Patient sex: F
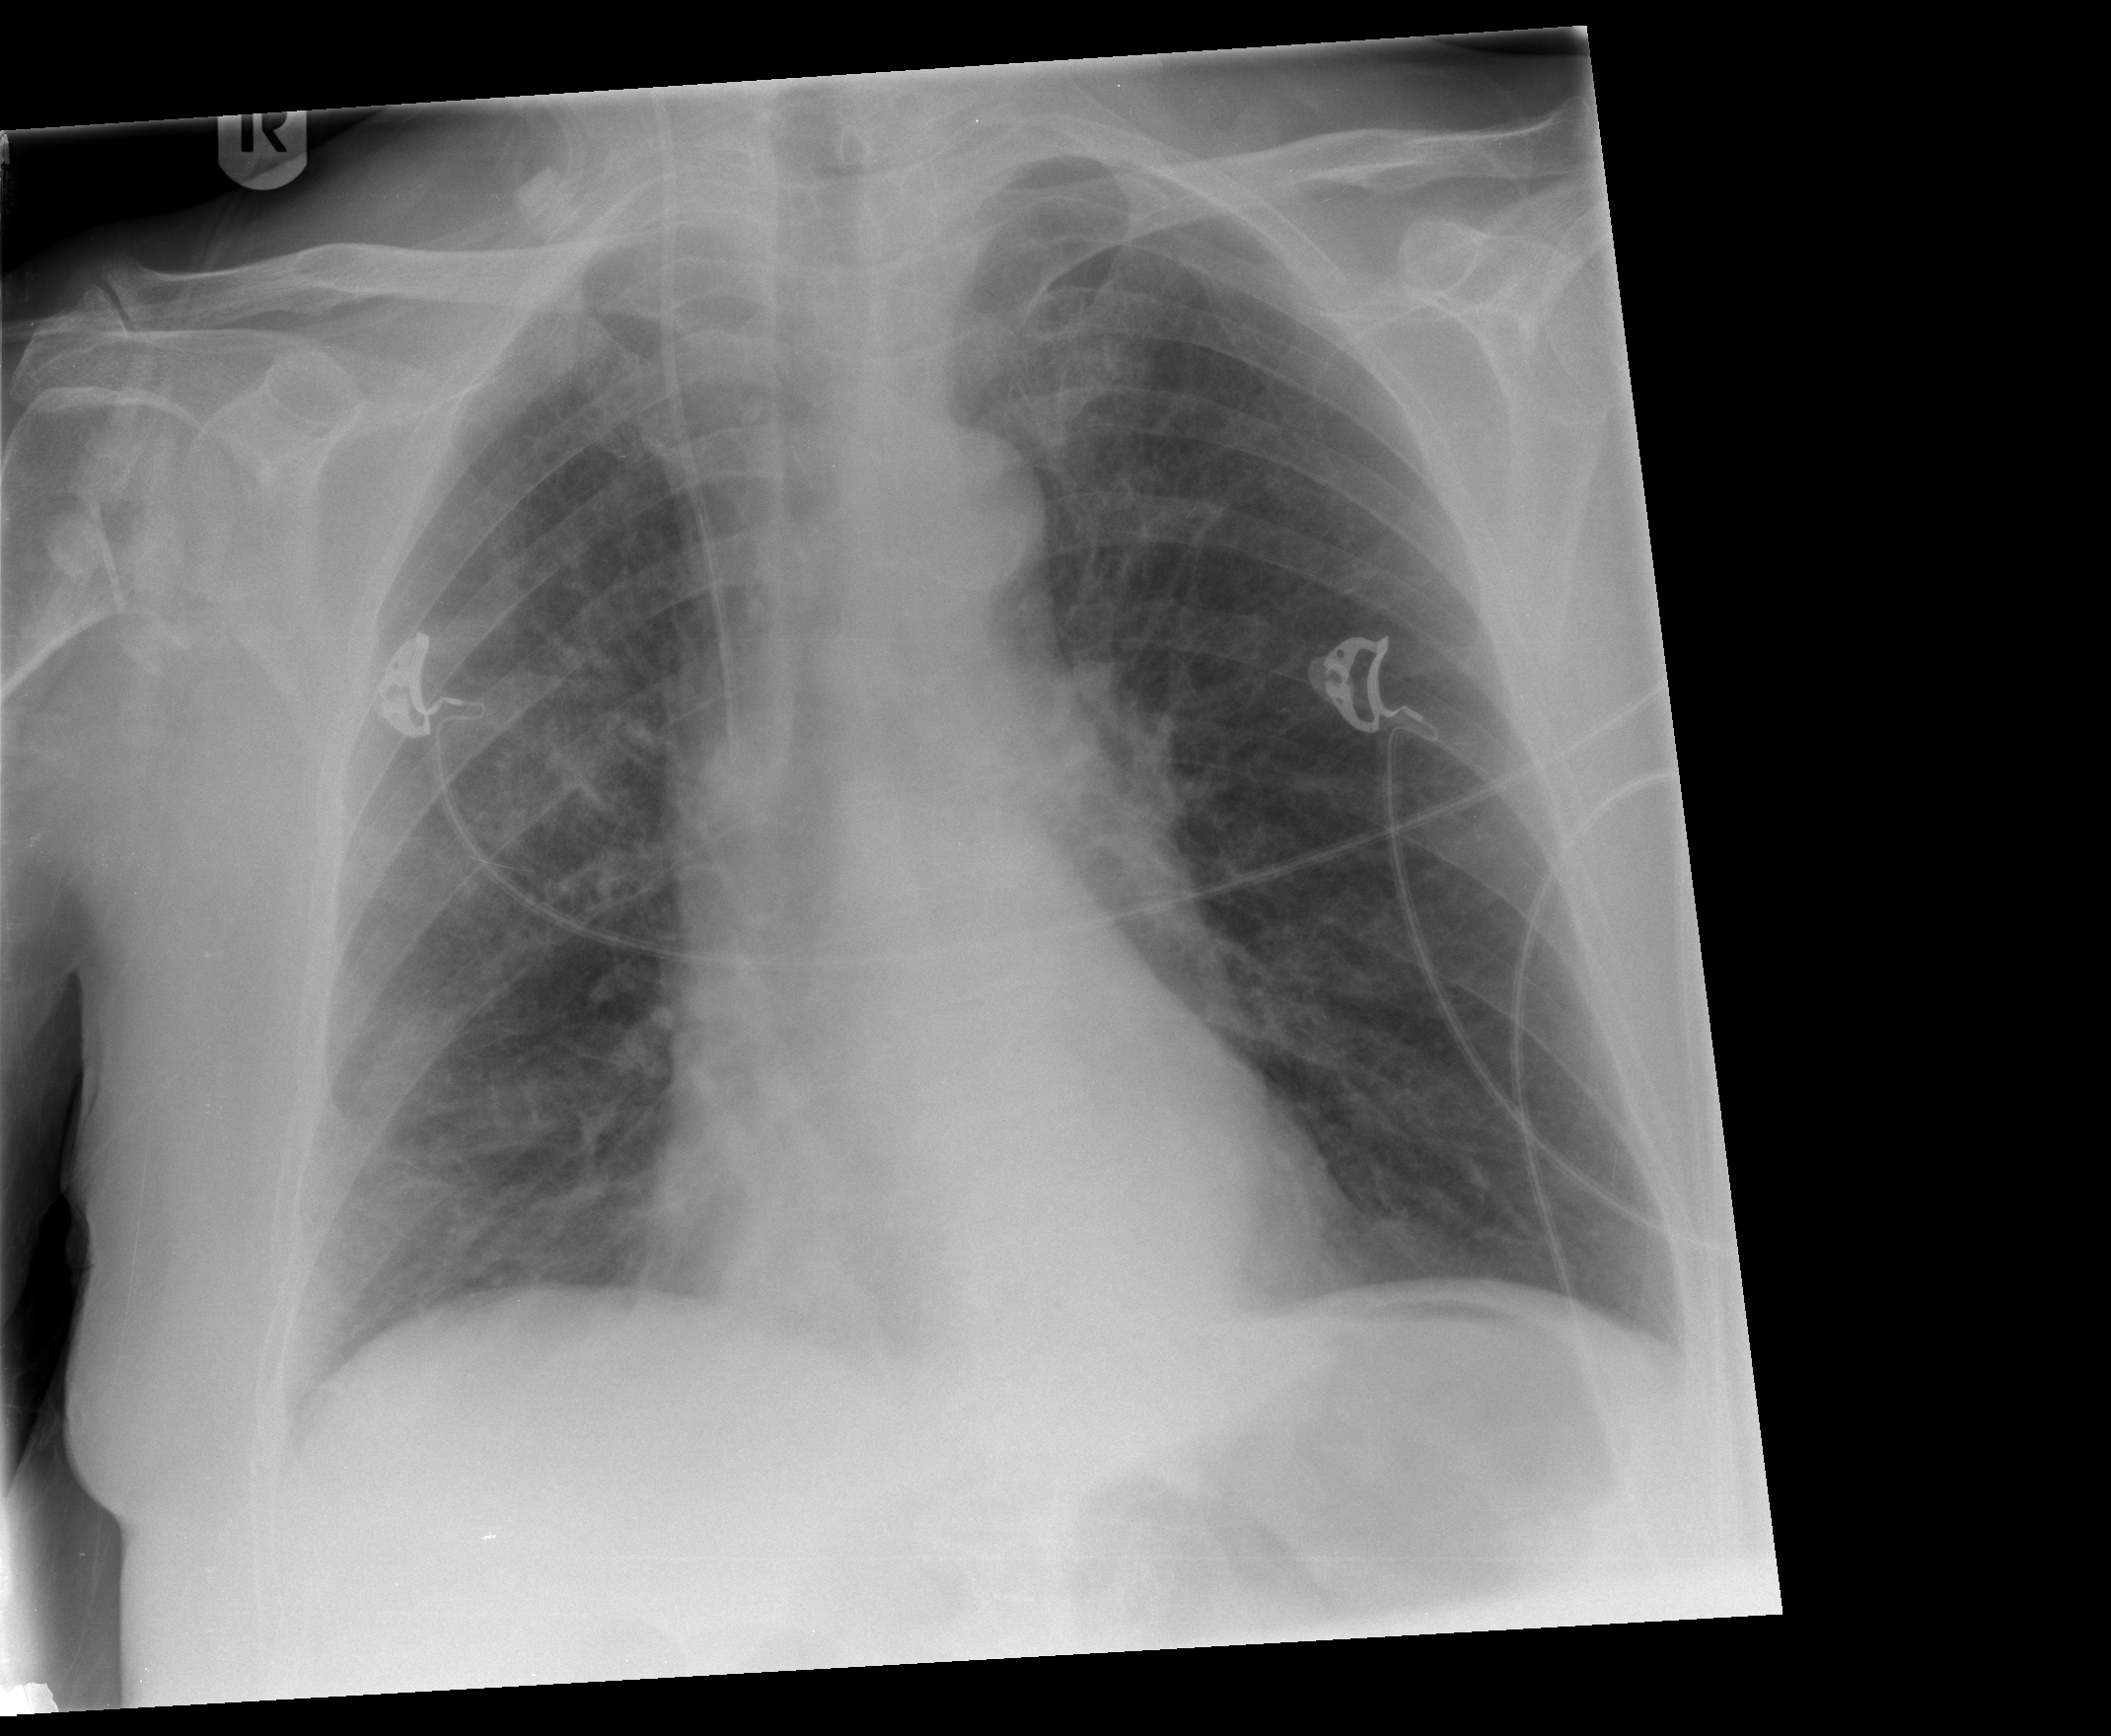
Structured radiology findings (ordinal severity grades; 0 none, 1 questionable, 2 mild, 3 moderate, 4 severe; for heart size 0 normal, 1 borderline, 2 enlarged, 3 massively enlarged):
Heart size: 0
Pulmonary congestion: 2
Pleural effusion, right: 0
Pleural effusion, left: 0
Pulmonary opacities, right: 2
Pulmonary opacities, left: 2
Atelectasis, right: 2
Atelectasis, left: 0